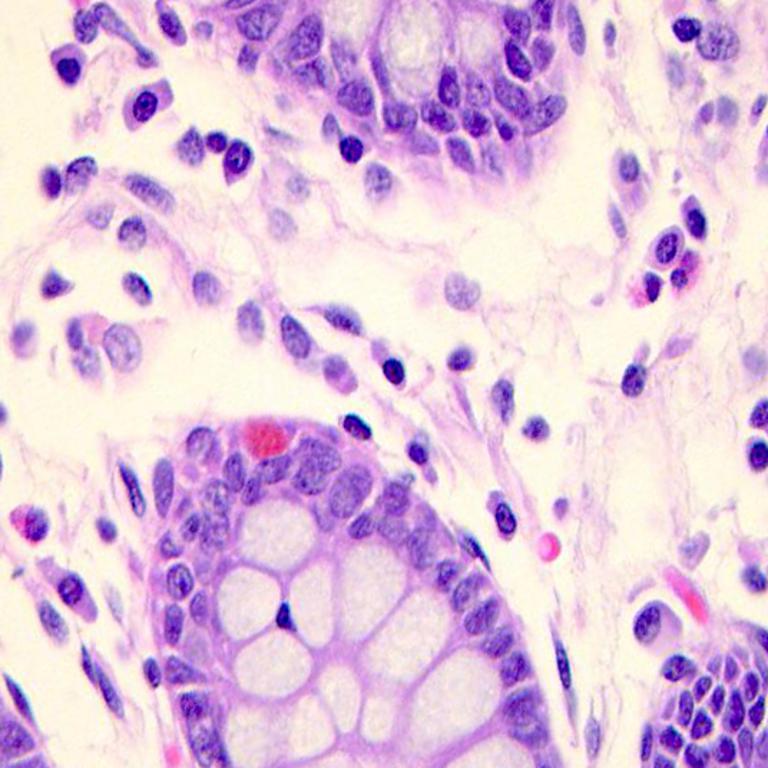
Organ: colon
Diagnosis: benign